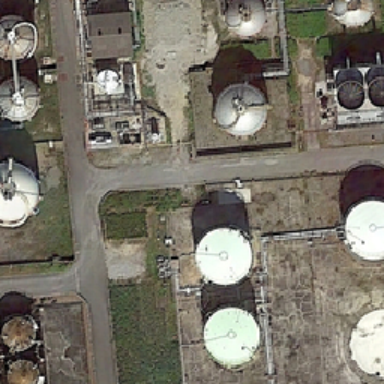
It looks like a few small oil refineries .